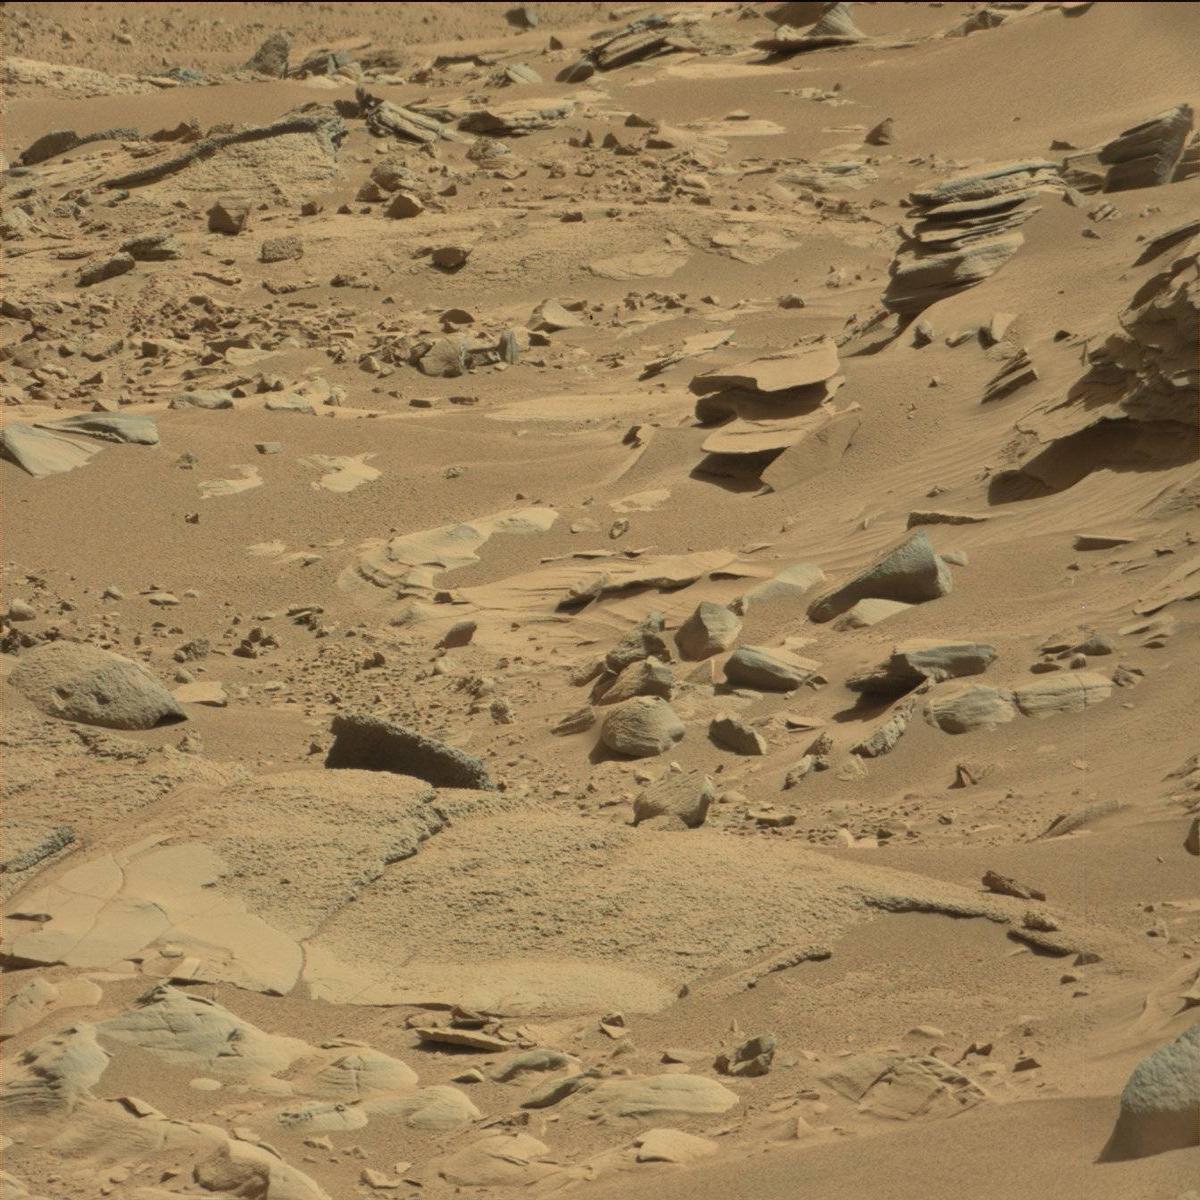
Terrain classes present: Bedrock, Sand / Soil